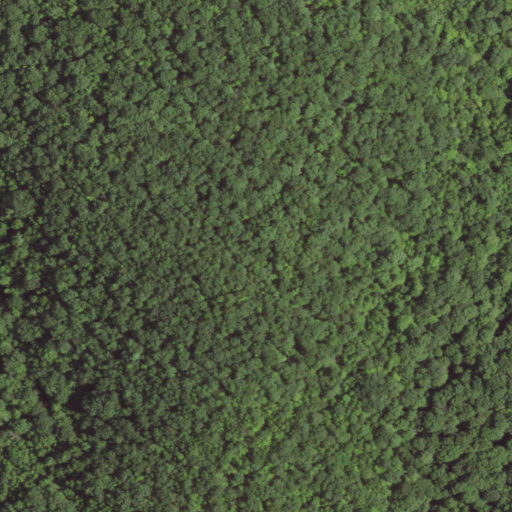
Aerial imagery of mountain in New York named East Mountain containing deciduous forest and woody wetlands